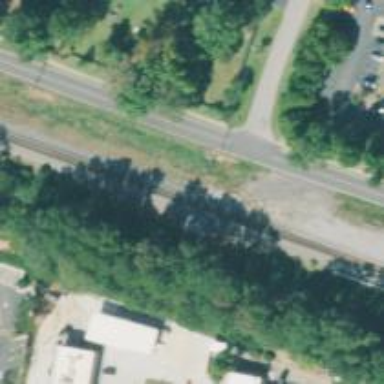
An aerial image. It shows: Railway track.